This time-domain trace was recorded on a rotor test rig. Based on the visible evidence, which rotor condition applies: normal, misalignment, unbalance, looseness?
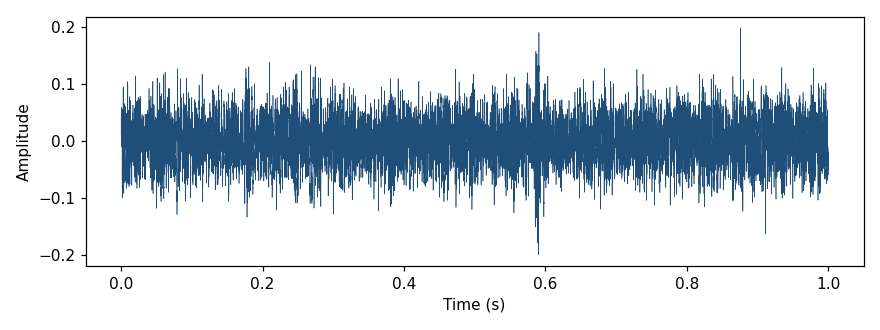
Answer: normal